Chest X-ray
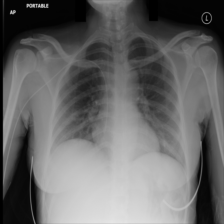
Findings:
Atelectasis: negative
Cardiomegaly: negative
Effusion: negative
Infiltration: negative
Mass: negative
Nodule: negative
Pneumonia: negative
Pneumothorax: negative
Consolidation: negative
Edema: negative
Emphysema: negative
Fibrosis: negative
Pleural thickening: negative
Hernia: negative